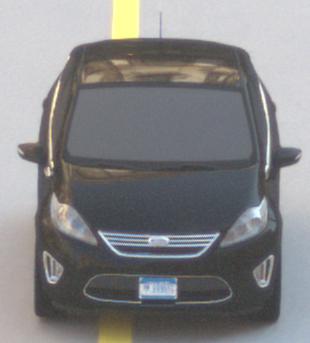
Make: Ford
Model: Fiesta
Detailed model: ’09 Sedan (seventh series)
Model produced from: 2010
Model produced until: 2017
Doors: 4
Color: black
Road condition: dry road
Daytime: morning or afternoon
Contrast: low contrast